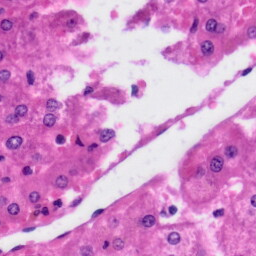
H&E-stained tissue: Liver